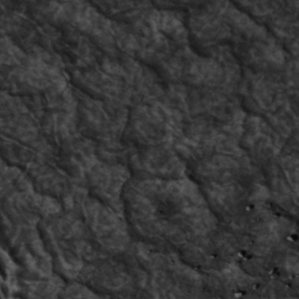
Label: non_frost